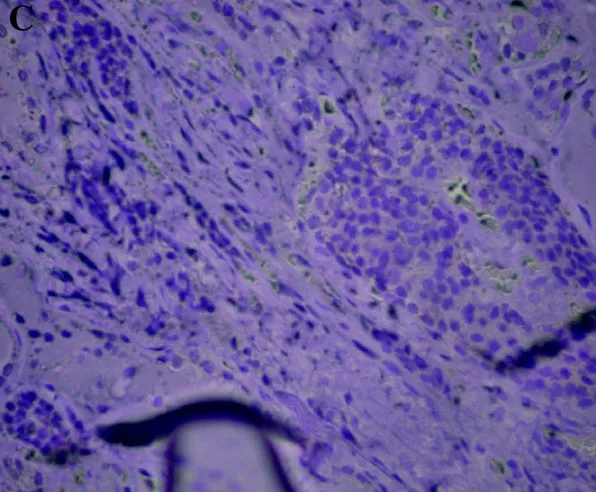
Negative thyroglobulin immunostaining in medullary thyroid carcinoma, magnification x 200.
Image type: pathology (immunostaining)